Question: I was solving the <URL> problem on code studio, and I could not understand some steps of the solution [Image attached below]. Can anyone please help me to understand this step of the solution?
This question is based on arrays and can be solved using binary search. But the condition for shifting of the start and end is a little hard to digest.
I tried this question with this code:
'''
bool isPossible(vector<int> &rank, int m, int mid){
int sumTime = 0;
int dishCount = 0;
for(int i=0; i<rank.size(); i++){
for(int j=1; j<=m; j++){
sumTime += j*rank[i];
if(sumTime <= mid){
dishCount++;
}
if(dishCount == m){
return true;
}
}
sumTime = 0;
}
return false;
}
int minCookTime(vector<int> &rank, int m){
int s = 0;
int e = 0;
for(int i=1; i<=m; i++){
e += i*rank[rank.size()-1];
}
int mid = s+(e-s)/2;
int ans = -1;
while(s<=e){
if(isPossible(rank, m, mid)){
ans = mid;
e = mid - 1;
}
else{
s = mid + 1;
}
mid = s+(e-s)/2;
}
return ans;
}
'''
Although this solution also works but I want to understand the approach mentioned in the solution (attached below).
Image of the Solution

Please help me with this.
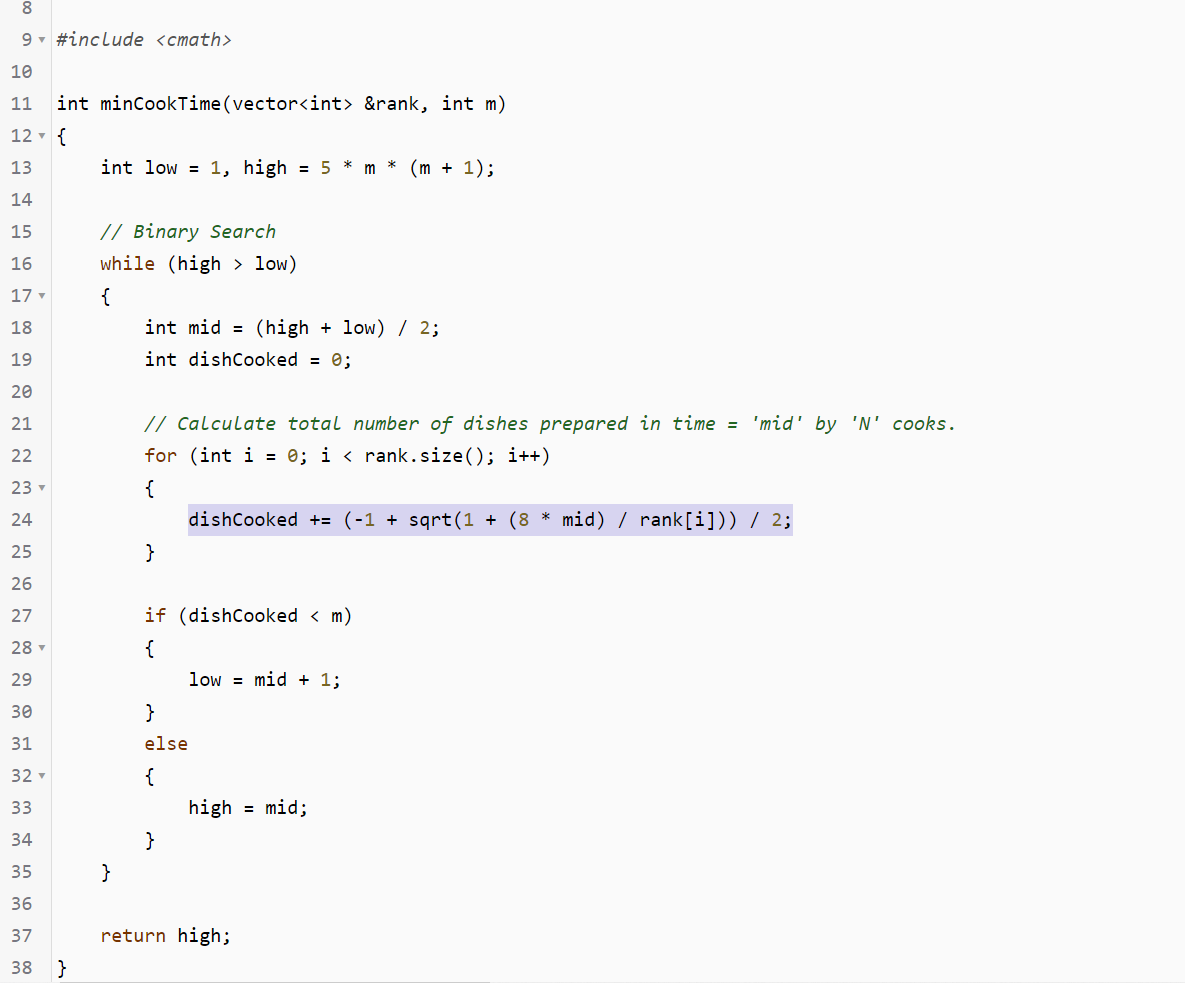
Answer: Let's say the rank of a cook is 'r', and the amount of time he is given is 't'.
We want to find out the number of dishes he can cook in time 't' (let's call the number of dishes 'k').
So, from the question, we have the equation ->
r + 2r + .... k*r <= t
Using formula for sum of first k natural numbers, we have ->
r * (k*(k+1)/2) <= t
Simplifying the above equation, we get ->
k + k - (2t/r) <= 0
Using <URL>, we get the solution as ->
k <= (-1 + sqrt(1 + 8*t/2r))/2
We are only taking the '+' part from the quadratic formula rejecting the '-' because the number of dishes cooked will be positive.
Hope this helps :)